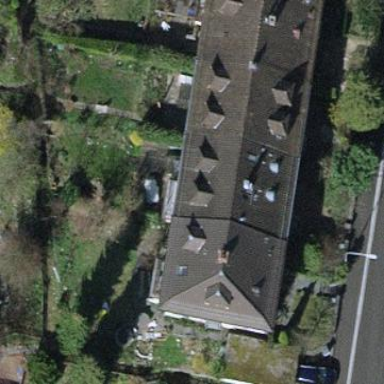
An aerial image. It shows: Semi-detached house.